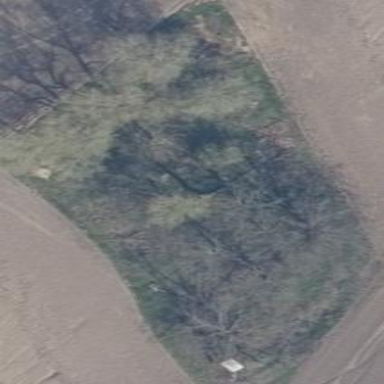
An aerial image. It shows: Patch of scrub vegetation.